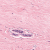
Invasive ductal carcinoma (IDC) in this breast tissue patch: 0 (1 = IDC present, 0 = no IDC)